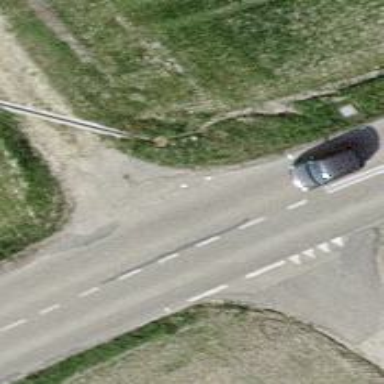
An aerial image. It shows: Secondary road.